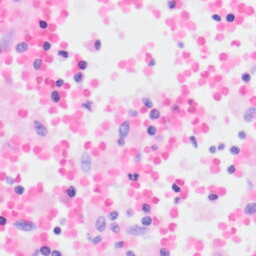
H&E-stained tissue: Kidney